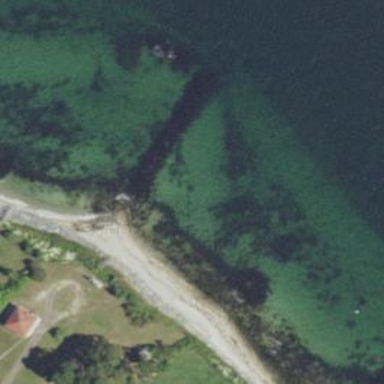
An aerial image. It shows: Natural rock reef.